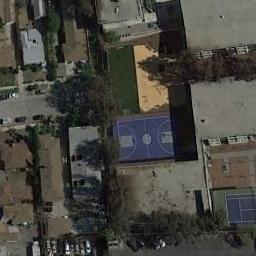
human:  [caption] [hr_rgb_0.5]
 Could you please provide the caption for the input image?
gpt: There are two basketball courts surrounded by trees and houses .

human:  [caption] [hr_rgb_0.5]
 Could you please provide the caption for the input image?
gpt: The basketball court is surrounded by the buildings .

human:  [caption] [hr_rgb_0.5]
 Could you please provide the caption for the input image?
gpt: A basketball court surrounded by some buildings and some trees beside .

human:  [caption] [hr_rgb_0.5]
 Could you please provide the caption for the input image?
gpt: There are four basketball courts on the vacant lot .

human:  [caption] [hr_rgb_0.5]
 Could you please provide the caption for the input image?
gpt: Many buildings are next to the basketball court .